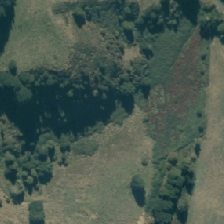
Land cover: herbaceous_freshwater_vege